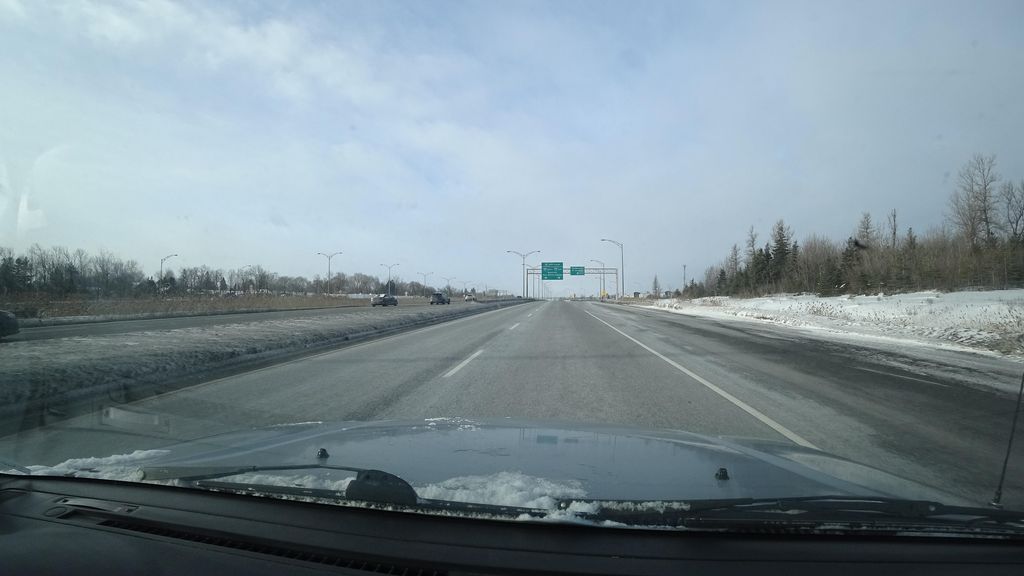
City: quebec_city